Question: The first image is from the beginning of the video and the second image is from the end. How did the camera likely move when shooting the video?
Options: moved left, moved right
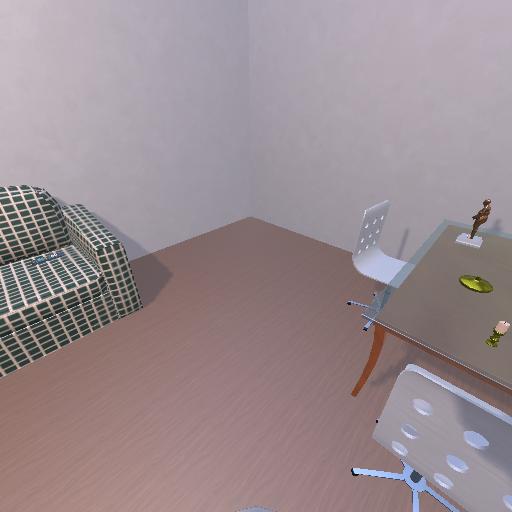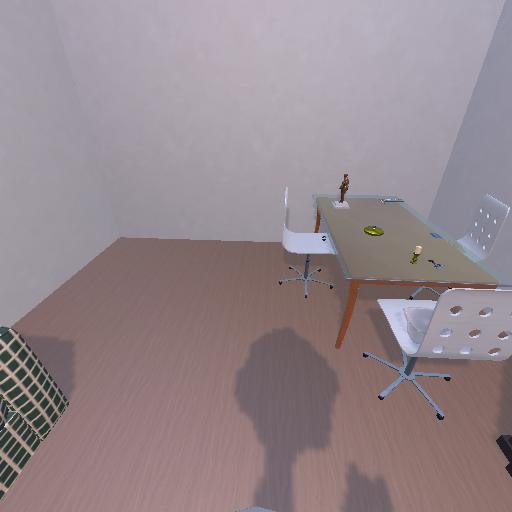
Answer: moved left